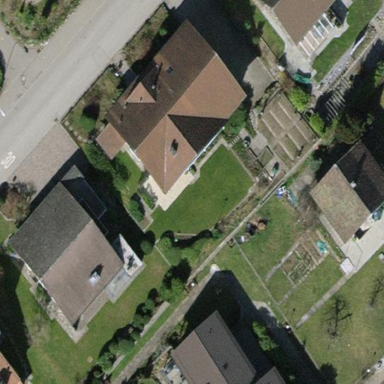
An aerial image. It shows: Detached building.